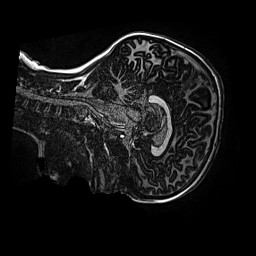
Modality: MP2RAGE
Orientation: sagittal
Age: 11
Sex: female
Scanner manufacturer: siemens
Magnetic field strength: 3 T
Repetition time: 4 s
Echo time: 0.00299 s